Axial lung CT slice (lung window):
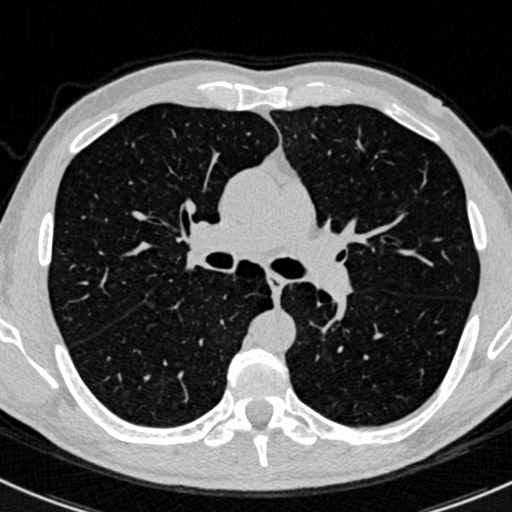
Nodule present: no